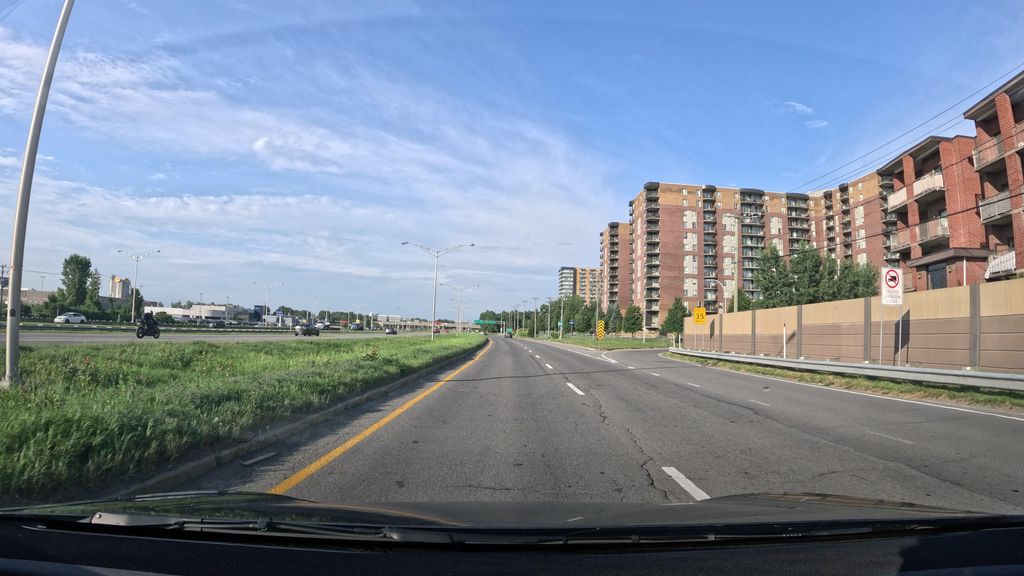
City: montreal